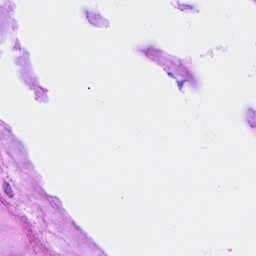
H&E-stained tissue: Breast